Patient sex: F
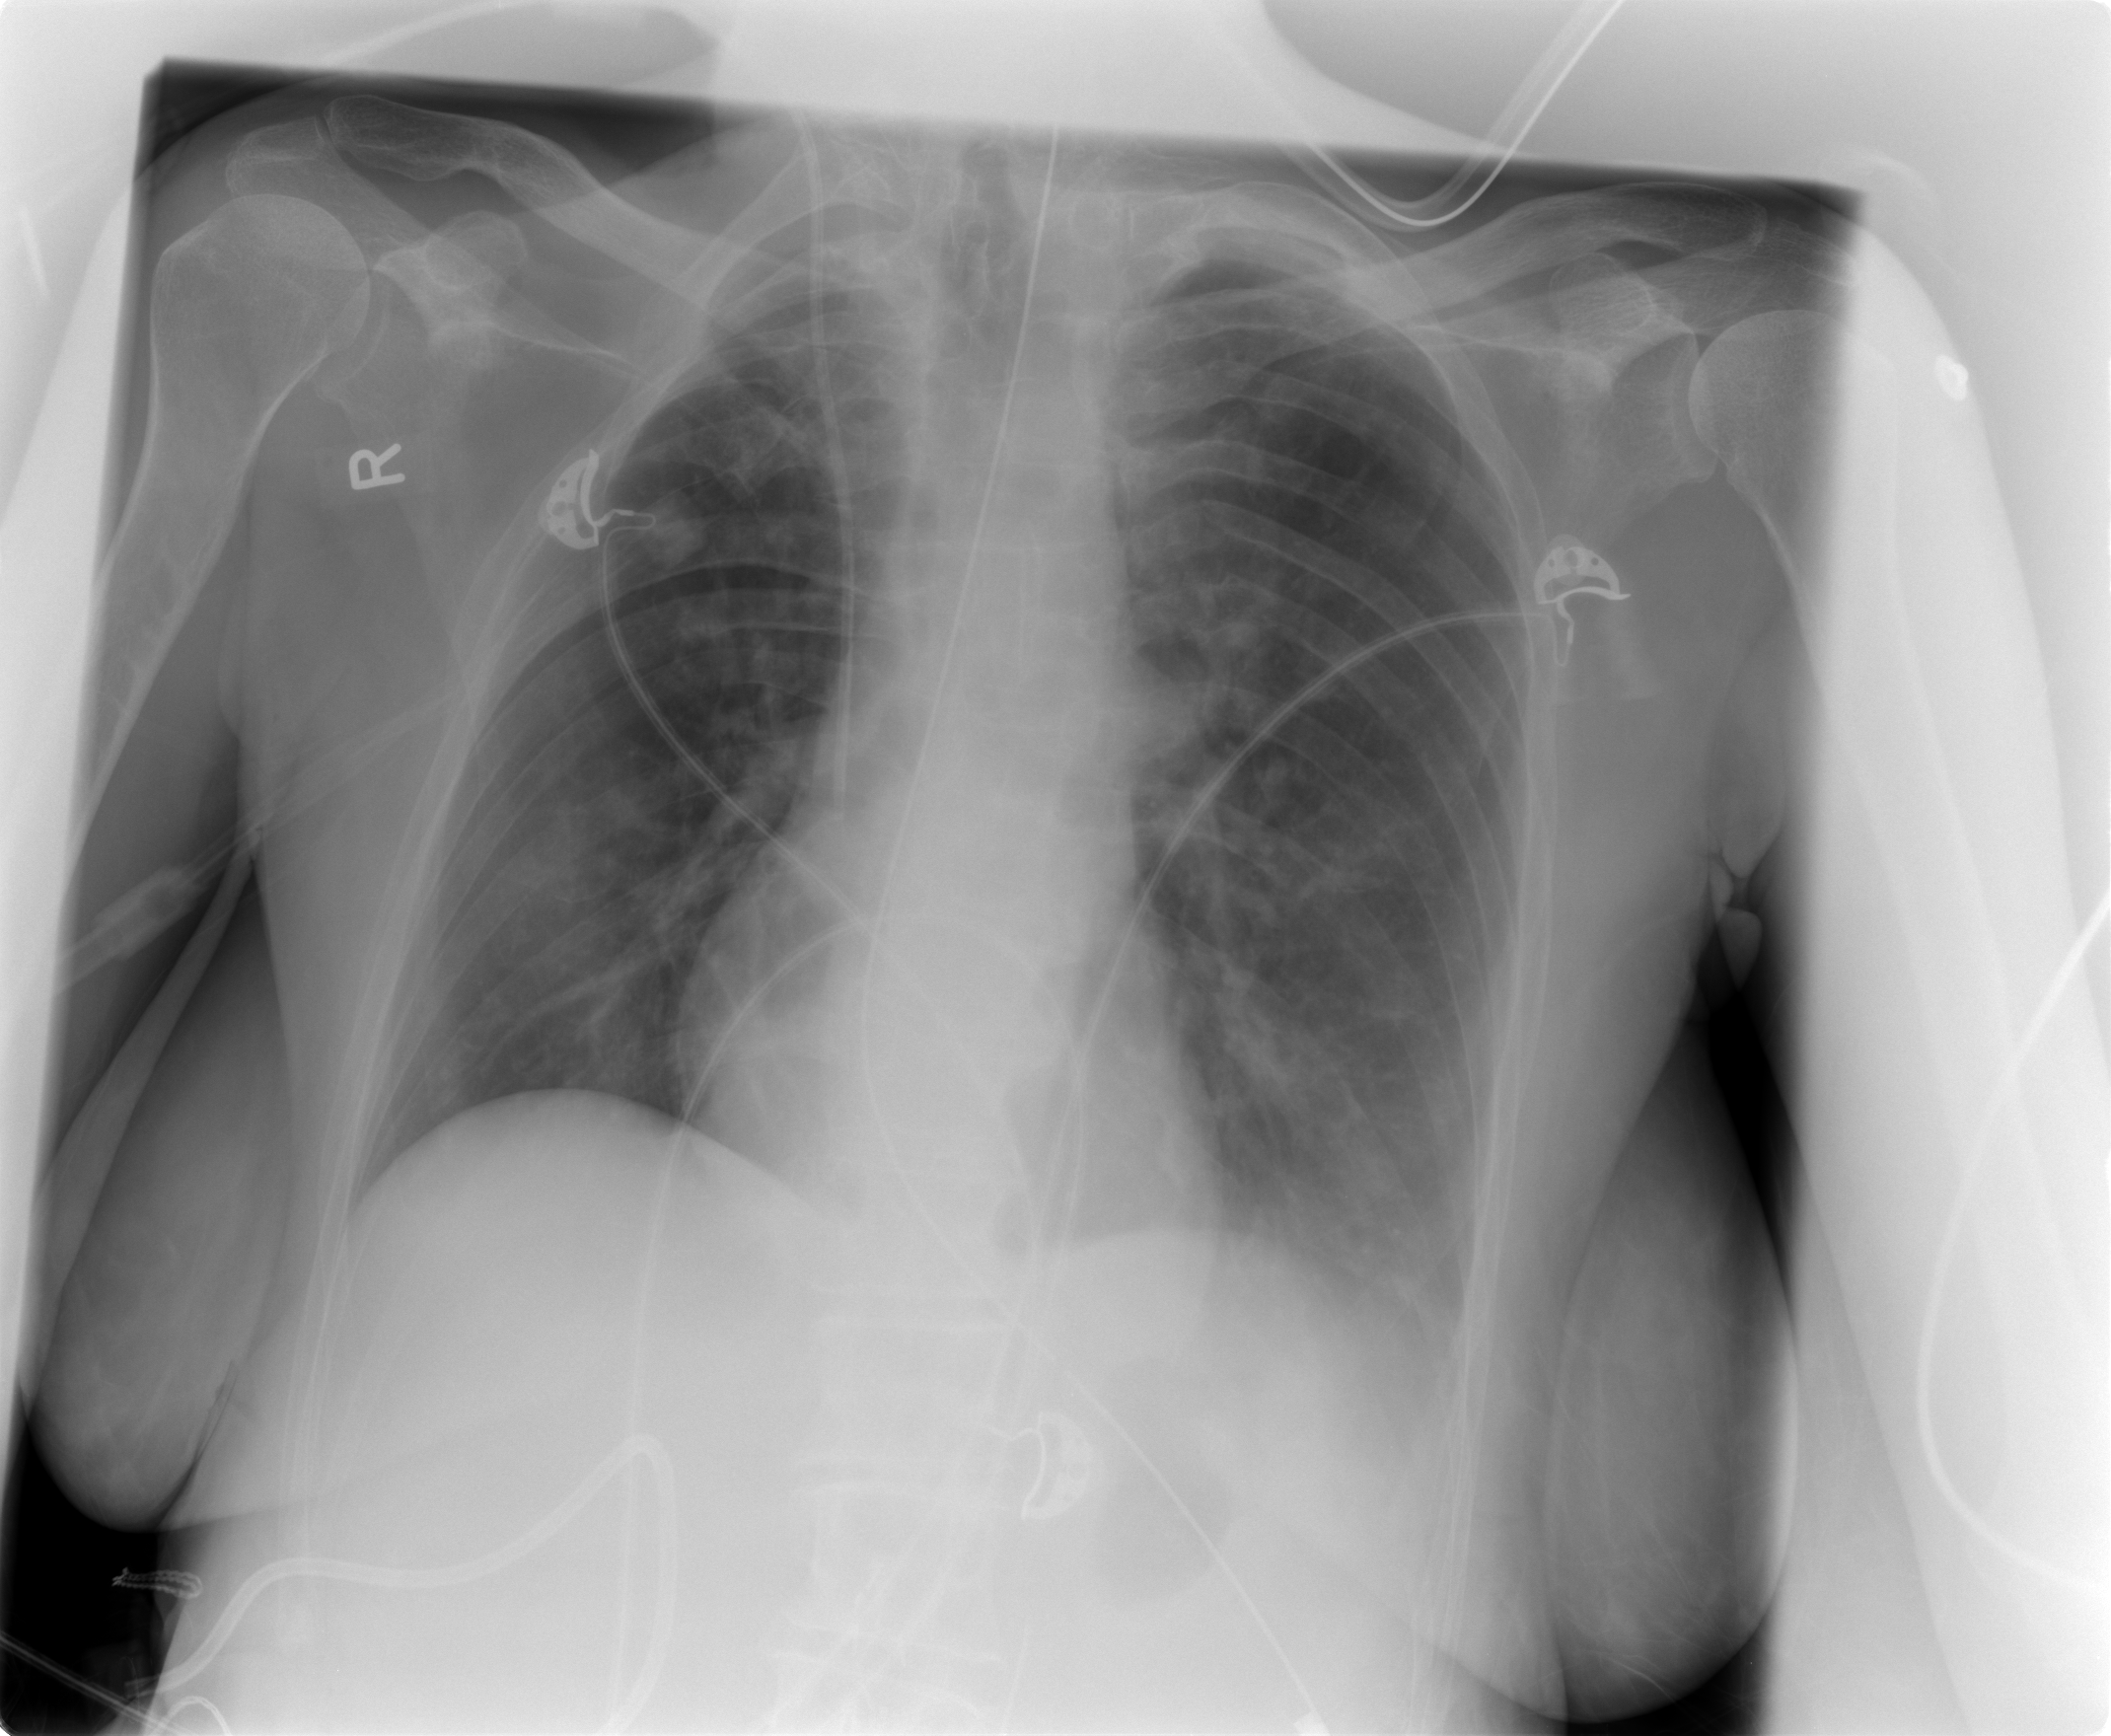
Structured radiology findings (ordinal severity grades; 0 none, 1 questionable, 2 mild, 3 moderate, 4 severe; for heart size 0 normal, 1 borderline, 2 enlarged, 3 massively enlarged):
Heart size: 0
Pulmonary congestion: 0
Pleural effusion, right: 0
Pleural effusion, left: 2
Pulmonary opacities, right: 2
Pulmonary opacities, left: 2
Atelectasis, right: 0
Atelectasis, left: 0